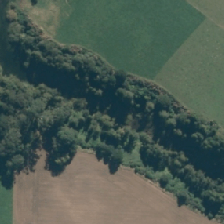
Land cover: deciduous_hardwood